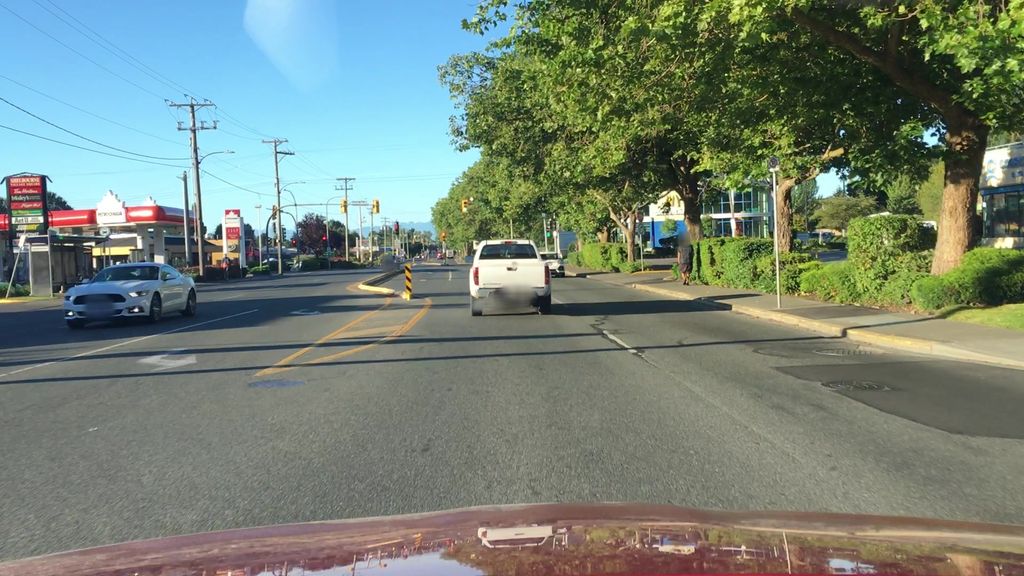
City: victoria